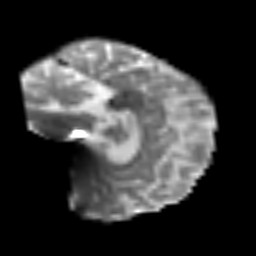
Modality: T2w
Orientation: sagittal
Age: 56
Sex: male
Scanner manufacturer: siemens
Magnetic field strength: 3 T
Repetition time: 3.2 s
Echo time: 0.081 s